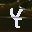
Label: 4